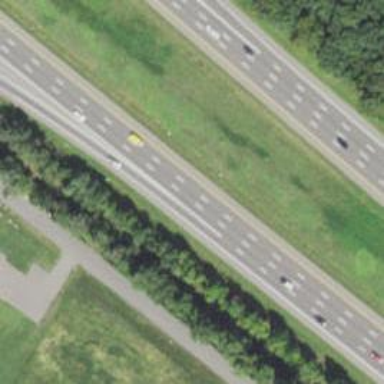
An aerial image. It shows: Asphalt motorway.